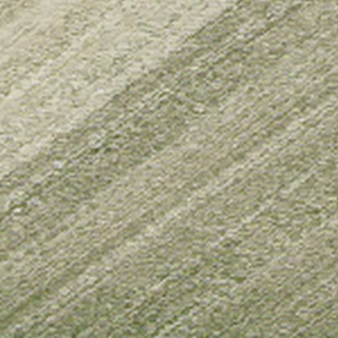
Label: other